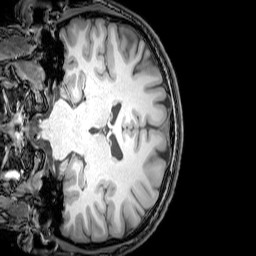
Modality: T1w
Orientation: coronal
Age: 22
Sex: female
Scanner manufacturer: philips
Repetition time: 0.008139 s
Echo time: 0.00373 s